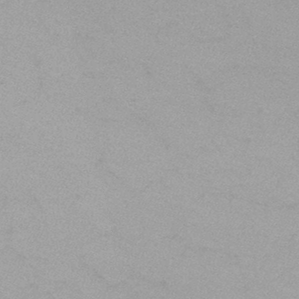
Label: frost